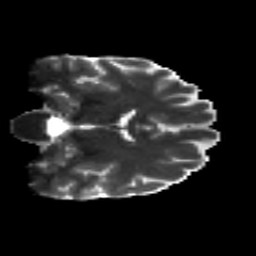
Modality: T2w
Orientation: coronal
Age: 24
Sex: male
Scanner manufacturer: siemens
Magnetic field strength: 3 T
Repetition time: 8.8 s
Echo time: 0.085 s